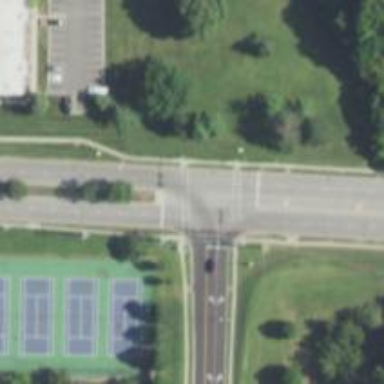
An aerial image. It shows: Road marking indicating solid crossing edge.